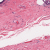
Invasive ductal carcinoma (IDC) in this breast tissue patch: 0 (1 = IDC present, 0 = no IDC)